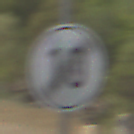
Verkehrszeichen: EndeGeschwindigkeit10
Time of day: Midday
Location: Outdoor (Nature)
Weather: PartlyCloudy
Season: NotSpecified
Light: Natural